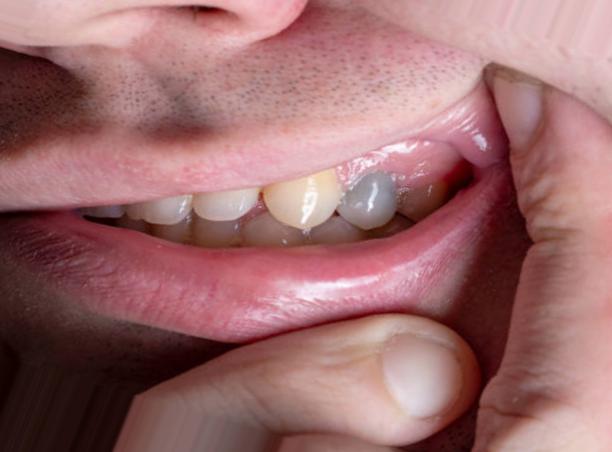
Condition: Caries